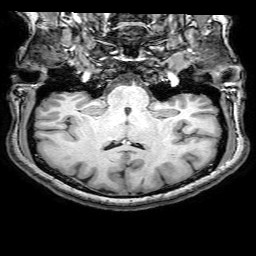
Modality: T1w
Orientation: sagittal
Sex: female
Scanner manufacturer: philips
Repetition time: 0.008323 s
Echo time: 0.00388 s